Question: I am looking at an older asp.net 2.0 web application. In the master page, there are the following tags:
'''
<link href="style/template.master.css" rel="stylesheet" />
<script src="js/prototype.js" type="text/javascript"></script>
'''
When I saw this, I expected some trouble with pages loading from folders within the site. I was not expected there to be a difference in how the relative URLs are being resolved. Below is a screenshot of the resolved URLs from a page in the Admin folder:
>
I expected the URLs to both be resolved relative to the Admin folder; but as can be seen, the URLs resolved differently. My question is why?
An explanation is fine, but I would really like a reference of the resolution rules that state the difference -- or of a bug that could causing this.
A bit more info:
There are no 'base' tags in either the admin page or master page.
The behavior is the same in both IE 11 (in various compatibility modes) and Chrome 40.
The master page has an XHTML 1.0 Strict doc type.
Thanks
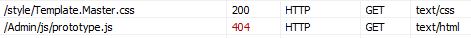
Answer: The head section in master pages usually have a 'runat="server"' attribute and there is an ''Automatic URL Resolution in the <head> Section'', this fixes the URLs for any link tags, but not for the script tags.
Why? don't know. Here's an article about <URL>.
For a reference, you could look at the source, now that <URL>.